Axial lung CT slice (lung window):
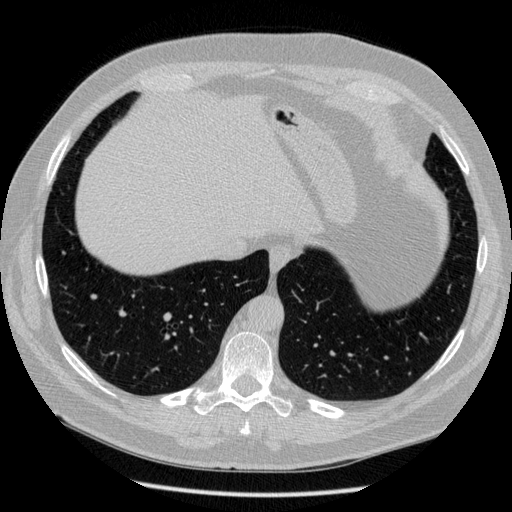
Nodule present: no